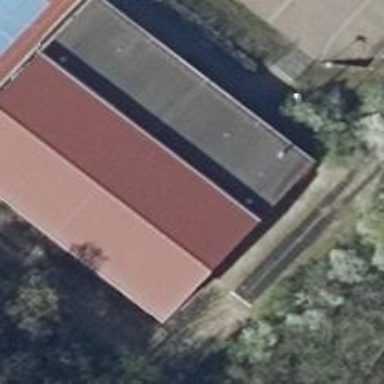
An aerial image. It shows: Sports centre with sports hall.